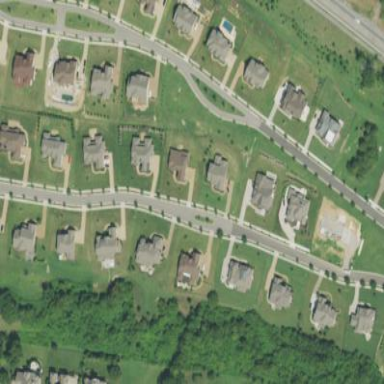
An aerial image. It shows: Residential neighbourhood.